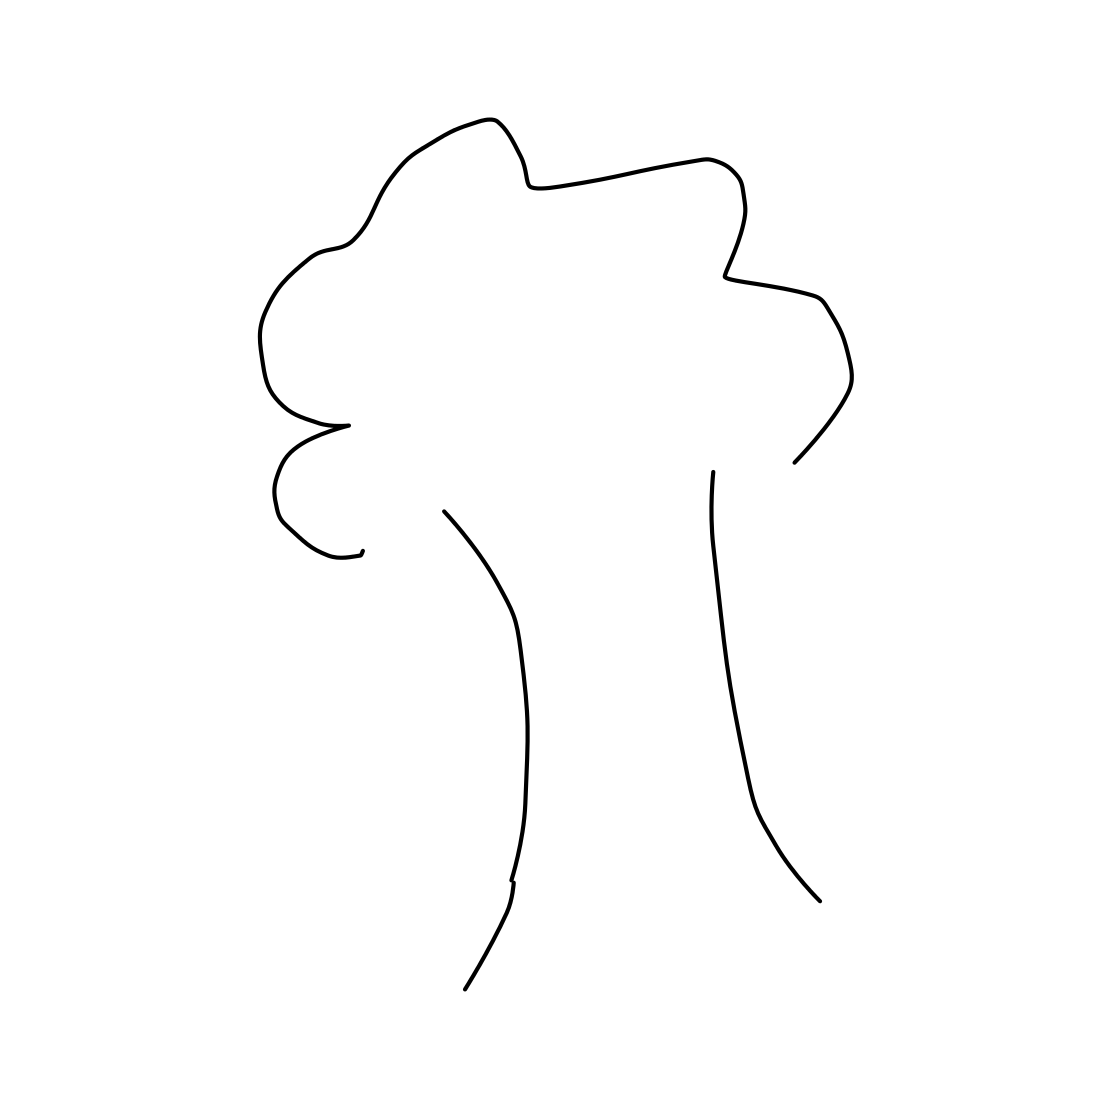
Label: bush